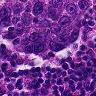
Metastatic tissue present: yes